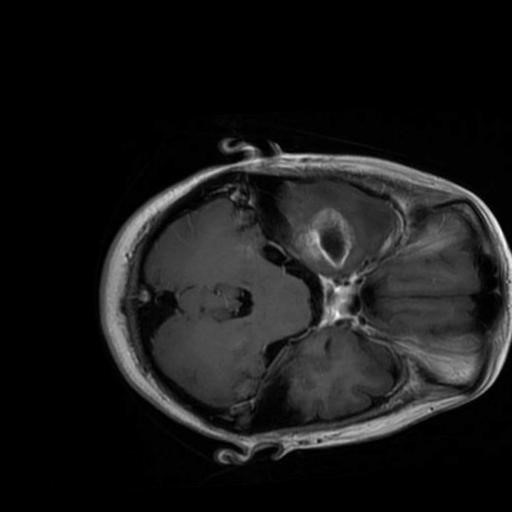
Label: brain_glioma